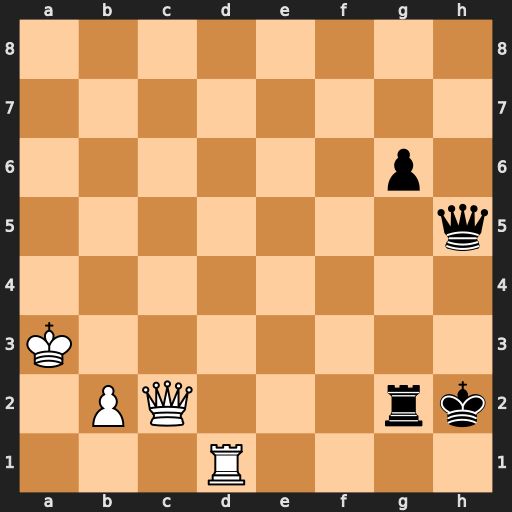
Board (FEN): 8/8/6p1/7q/8/K7/1PQ3rk/3R4
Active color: w
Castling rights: -
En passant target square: -
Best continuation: Qc7+ Rg3+ Rd3 Qa5+ Qxa5